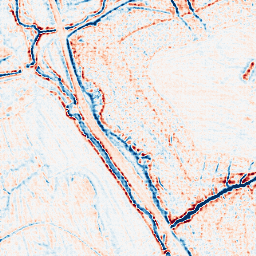
Category: edge_preserving
Decomposition family: bilateral
Decomposition parameters: d: 9
sigma_color: 50
sigma_space: 100
Upsampling method: sinc_hamming
Upsampling parameters: scale: 4
kernel_size: 4
Upsampling scale: 4